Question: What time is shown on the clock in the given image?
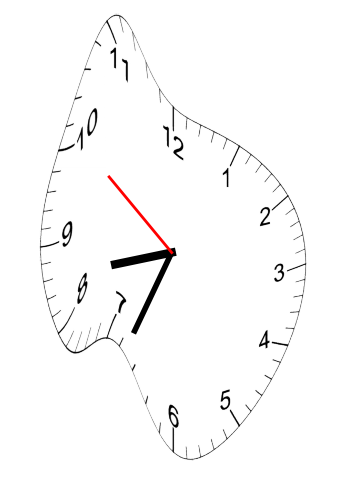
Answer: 08:33:51